Interaction volume radius: 5 \u00c5
Interaction volume height: 10 \u00c5
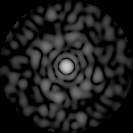
Disorder parameter: 0.81